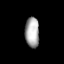
Tissue: lung
Cell type: Fibroblasts
Senescence score: 0.5706
Nuclear area (px): 414
Mean DAPI intensity: 169.966